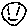
Label: smiley face